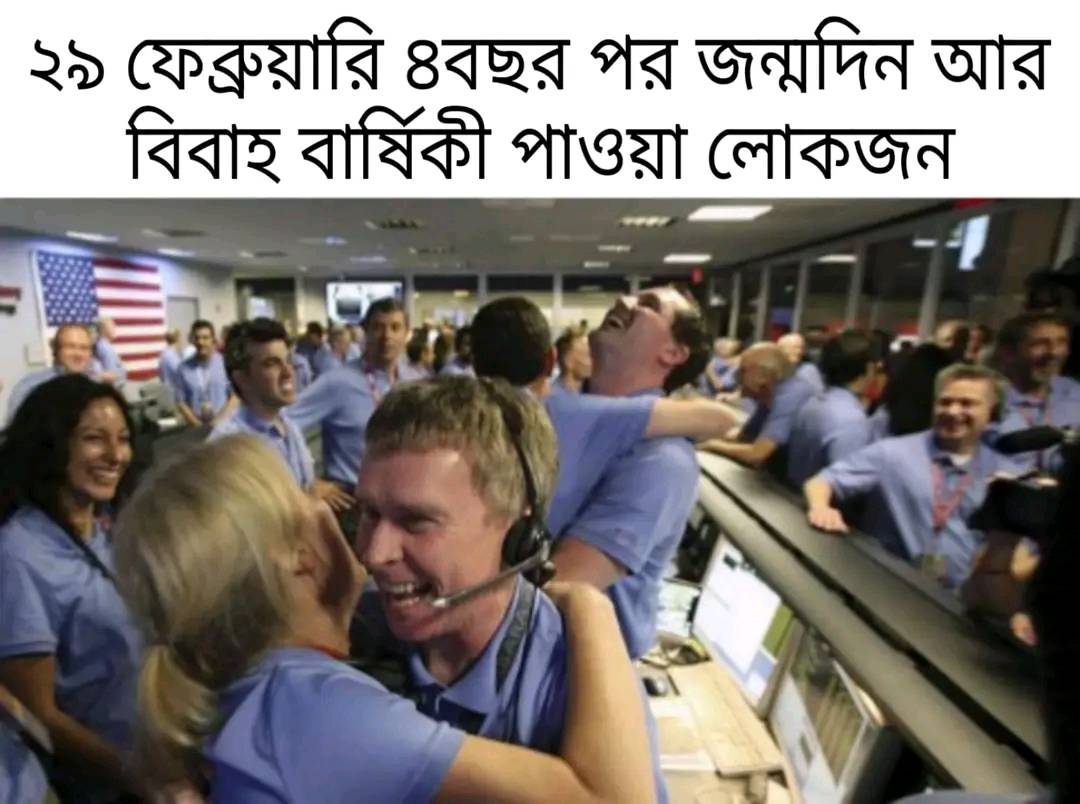
Text: ২৯ ফেব্রুয়ারি ৪বছর পর জন্মদিন আর বিবাহ বার্ষিকী পাওয়া লোকজন
Label: Non Hate